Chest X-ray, PA view. Patient: 56 years old, sex M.
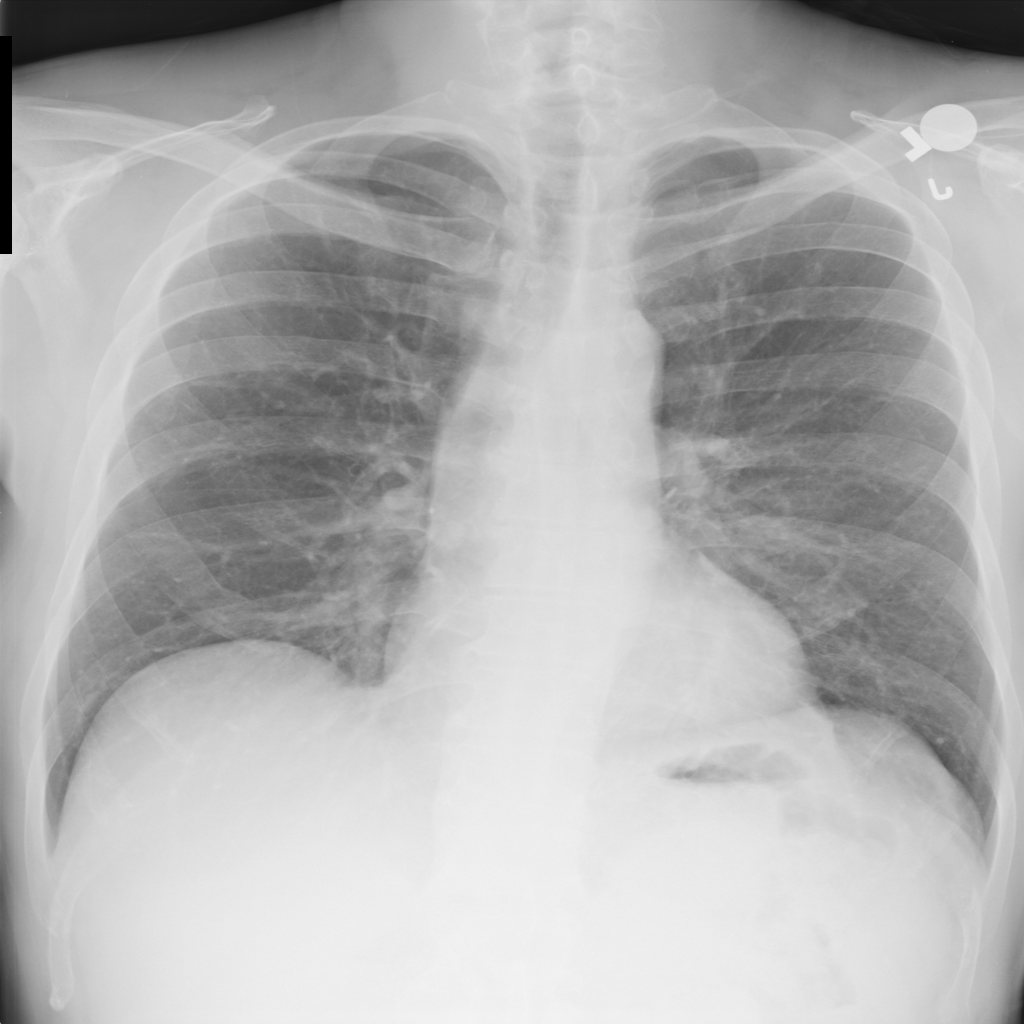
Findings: No Finding